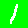
Digit: 1